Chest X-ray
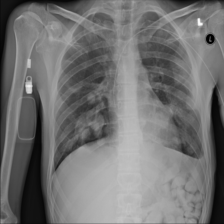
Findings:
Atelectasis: negative
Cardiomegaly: negative
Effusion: negative
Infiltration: negative
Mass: negative
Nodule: negative
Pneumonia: negative
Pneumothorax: negative
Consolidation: negative
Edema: negative
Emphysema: negative
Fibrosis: negative
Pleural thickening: negative
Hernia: negative